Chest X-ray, PA view. Patient: 76 years old, sex F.
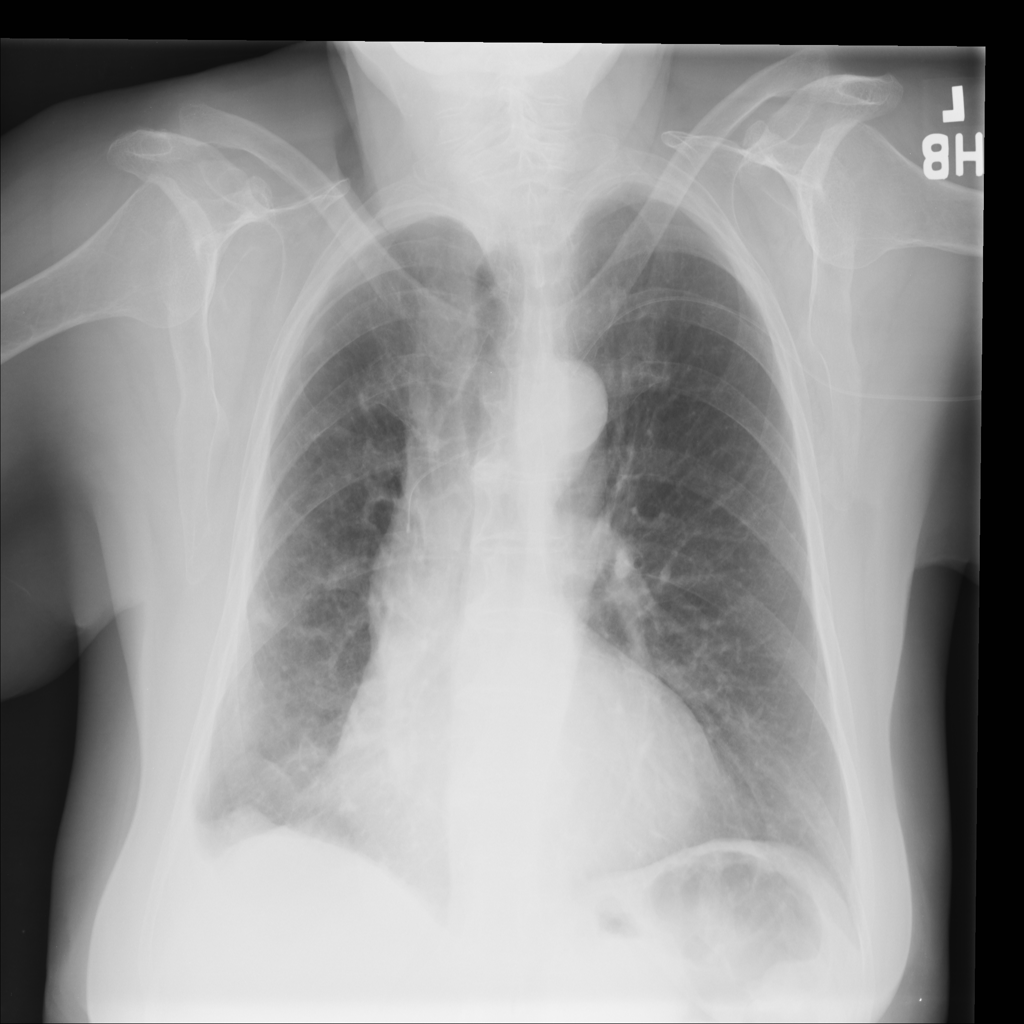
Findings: No Finding